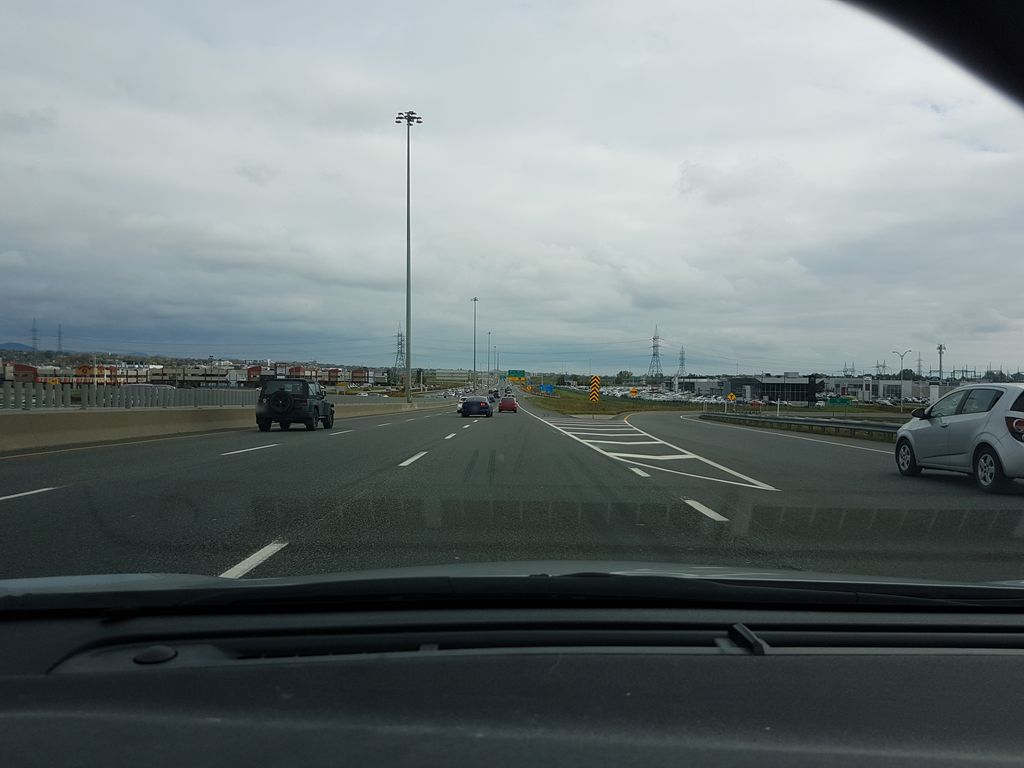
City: quebec_city